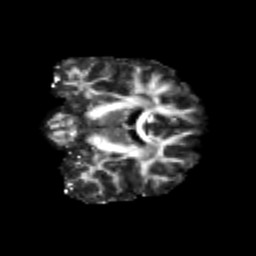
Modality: FA
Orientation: coronal
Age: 20
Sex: male
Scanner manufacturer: siemens
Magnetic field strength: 3 T
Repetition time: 3.5 s
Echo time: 0.125 s